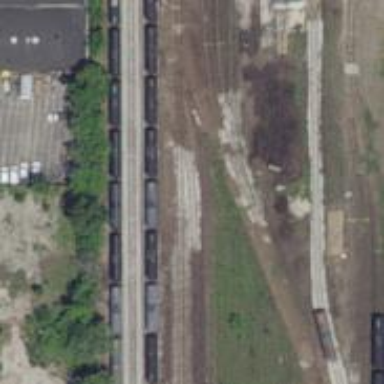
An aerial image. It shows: Abandoned railway spur.